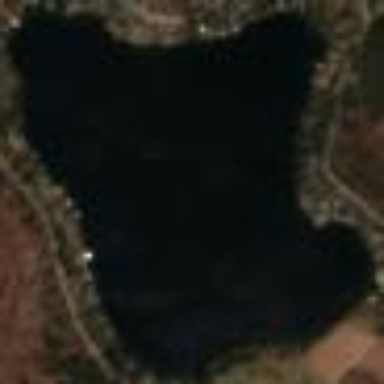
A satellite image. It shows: Beautiful lake surrounded by nature.